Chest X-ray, AP view. Patient: 52 years old, sex M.
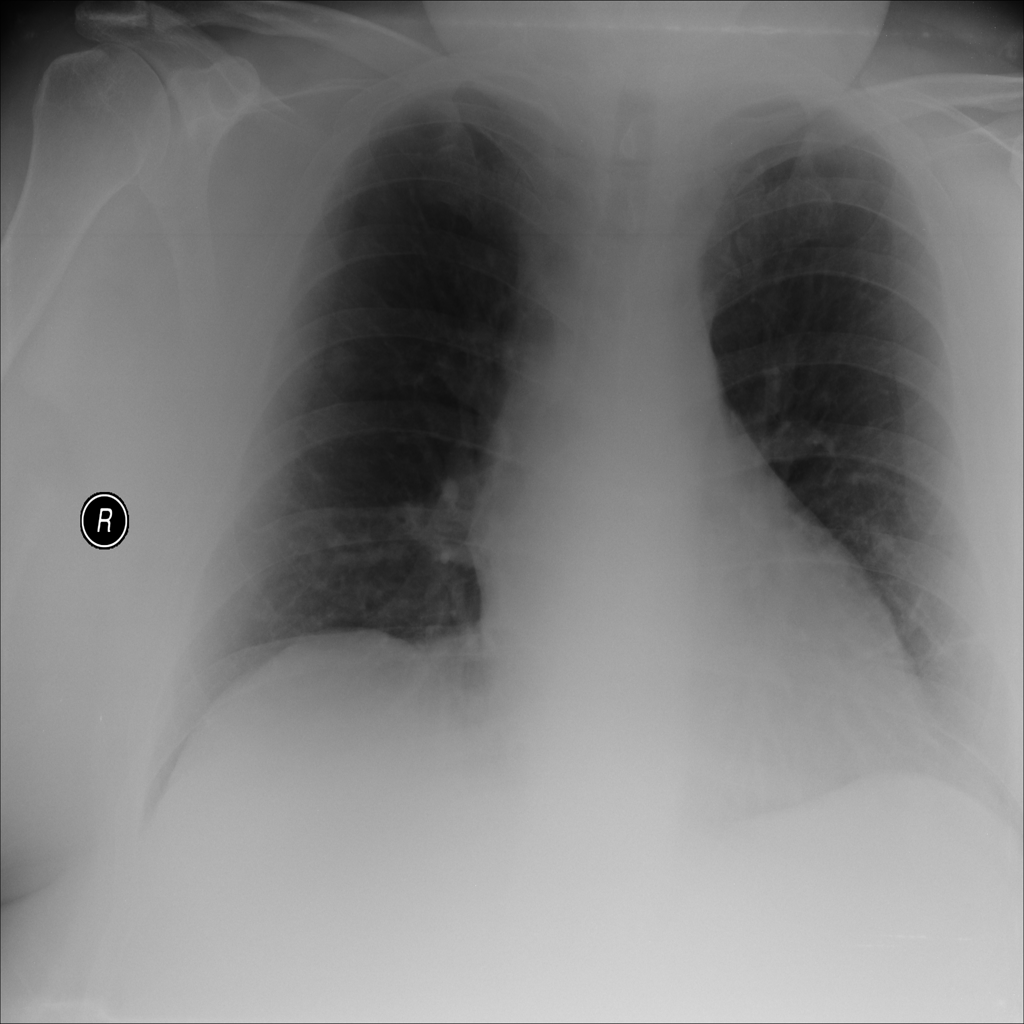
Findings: No Finding